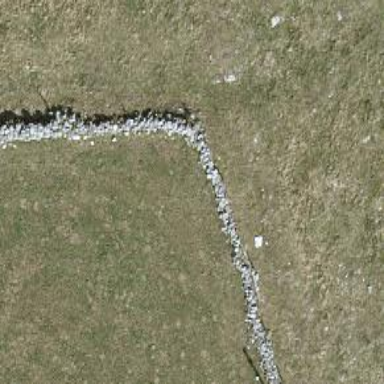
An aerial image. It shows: Wall made of dry stone.